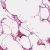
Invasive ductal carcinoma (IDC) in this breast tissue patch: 0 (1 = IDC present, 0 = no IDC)